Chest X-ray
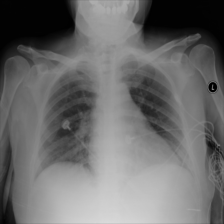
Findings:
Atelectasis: negative
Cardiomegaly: negative
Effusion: negative
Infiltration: negative
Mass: negative
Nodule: negative
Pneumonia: negative
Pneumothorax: negative
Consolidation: negative
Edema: negative
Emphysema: negative
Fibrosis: negative
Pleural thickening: negative
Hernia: negative